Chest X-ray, AP view. Patient: 22 years old, sex M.
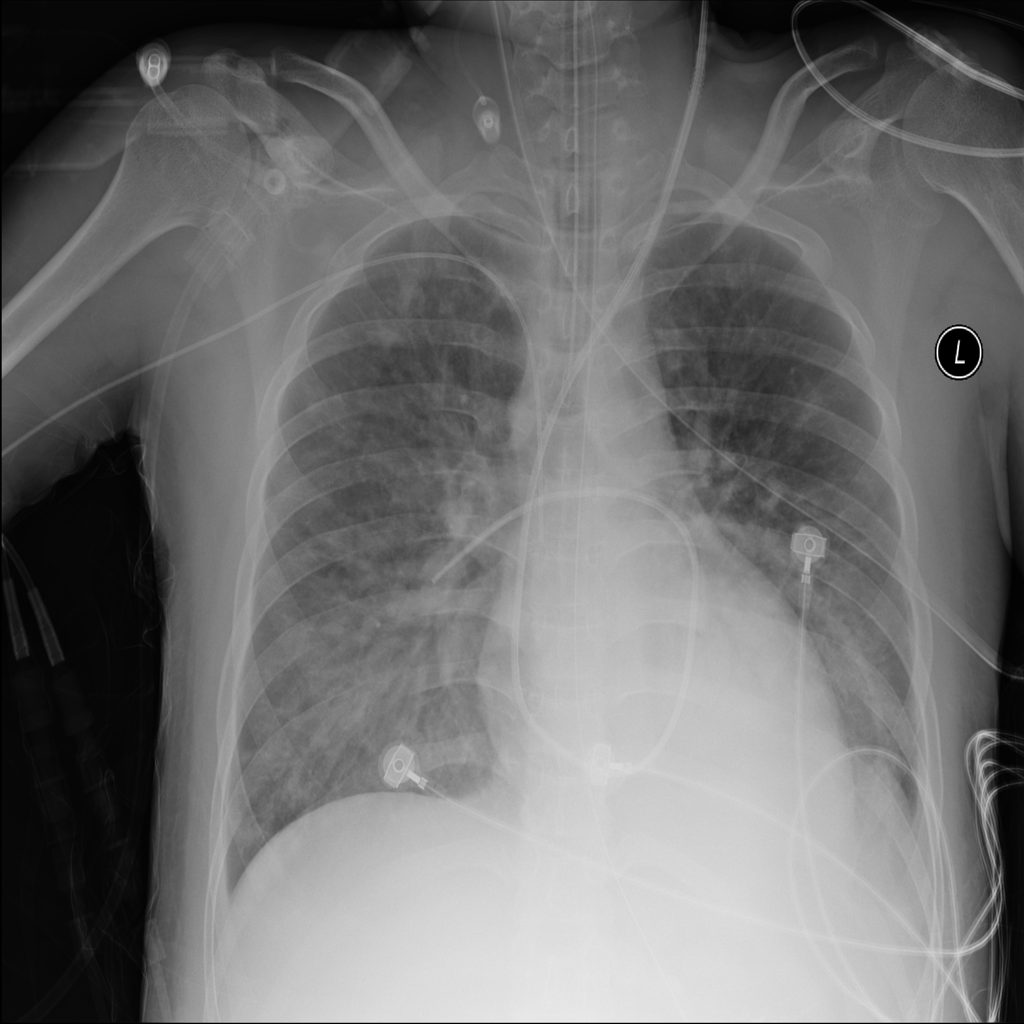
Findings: No Finding